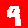
Digit: 9